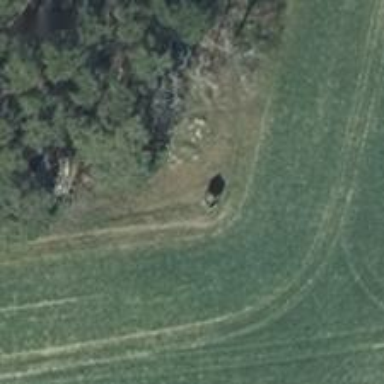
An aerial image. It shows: Hunting stand.